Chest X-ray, PA view. Patient: 54 years old, sex F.
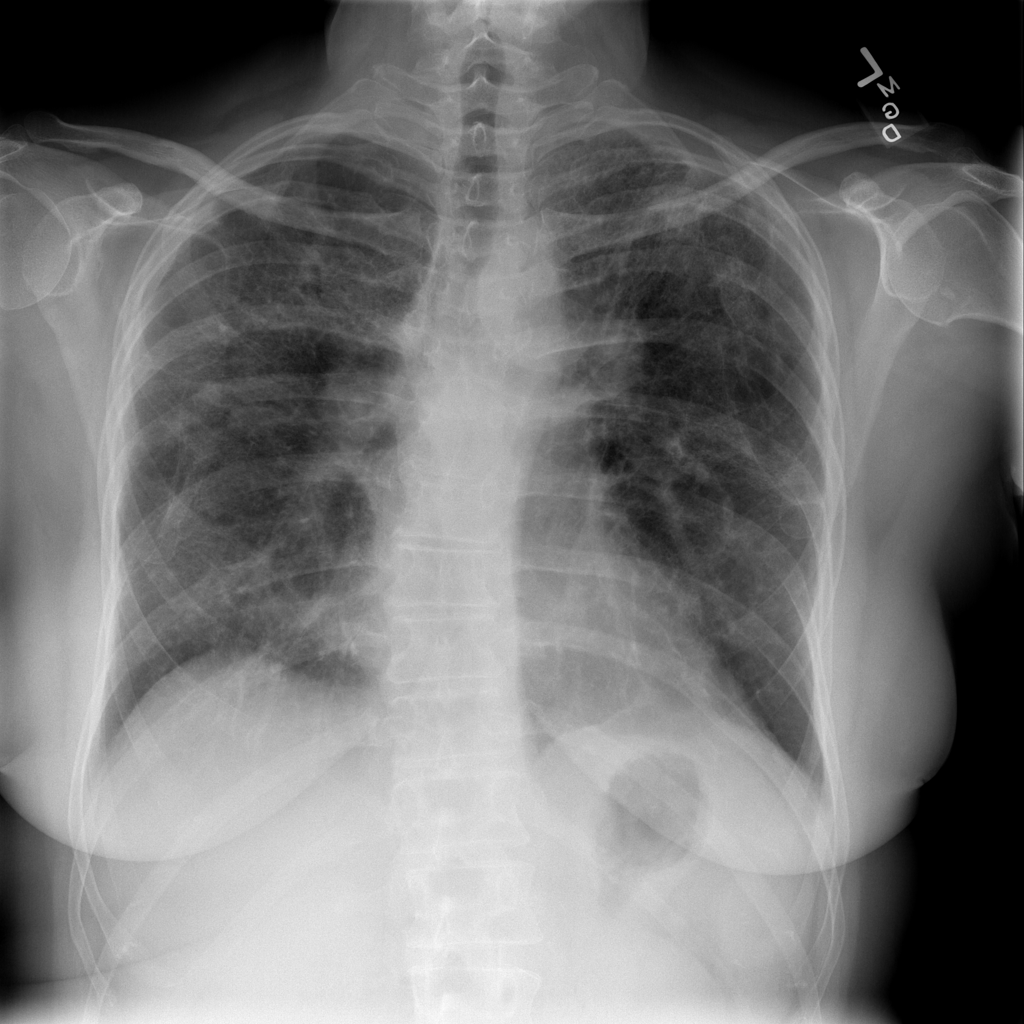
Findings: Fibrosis